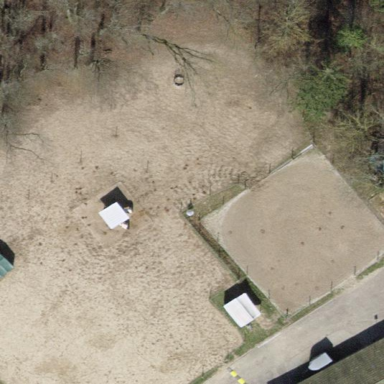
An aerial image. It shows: Equestrian pitch for leisure land use.